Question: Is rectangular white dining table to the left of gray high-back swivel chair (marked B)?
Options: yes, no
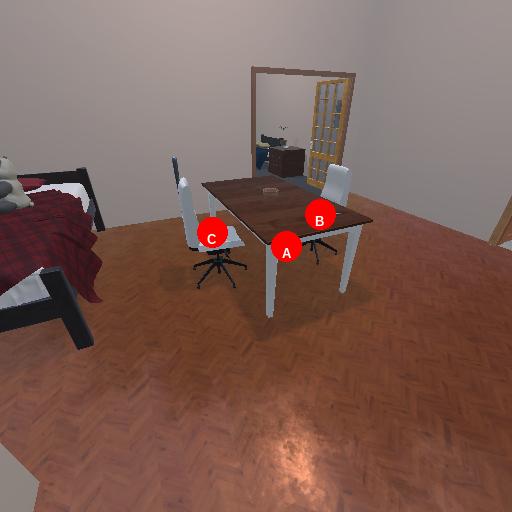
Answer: yes